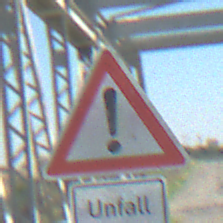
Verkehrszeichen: Gefahrenstelle
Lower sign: HinweiseAufGefahrenDurchVerbaleAngabe8
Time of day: MorningAfternoon
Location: Outdoor (Special)
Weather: Clear
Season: NotSpecified
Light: Natural